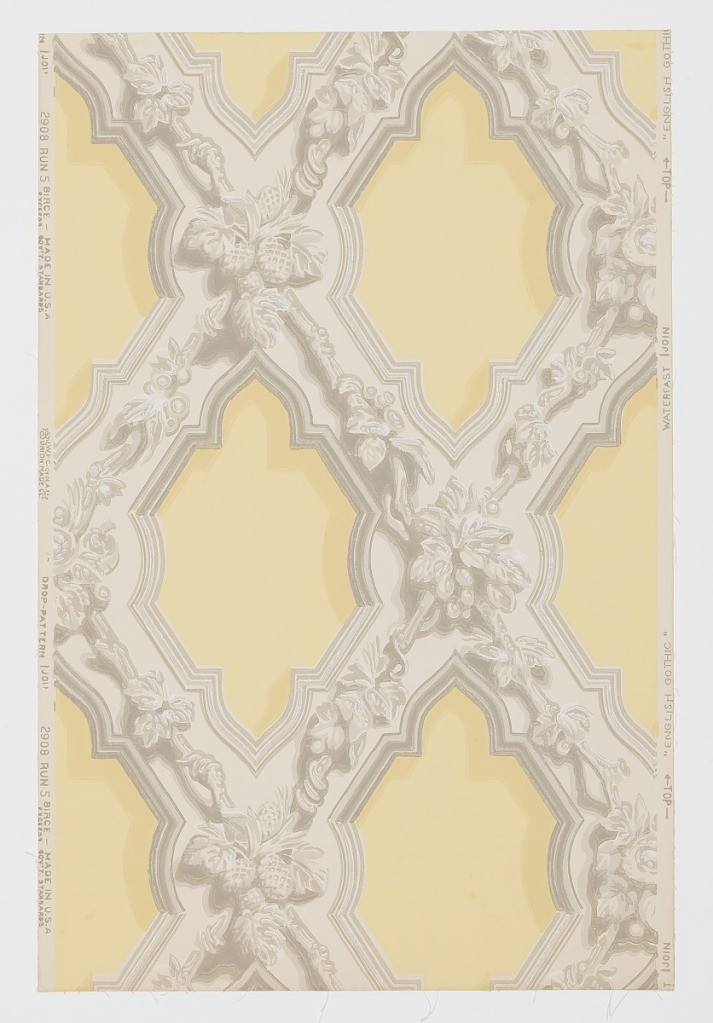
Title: English Gothic
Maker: M.H. Birge & Sons Co., 1834
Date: ca. 1915
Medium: Machine printed on paper
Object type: Sidewall
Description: Representing ornamental plaster form of decoration in English Gothic used in the first half of the 19th century. Composed of criss-crossing wide bands ornamented with leaves, flowers, nuts and fruits. Bands are edged with simulated moldings. A reproduction of an old wallpaper from the walls of the front entry of John Sible's house, Hancock Street, Salem, Massachusetts. It was put on walls in 1858. Printed on reverse side: "No. 295 CB". Printed in grisaille on pale gold field. Not original colors.